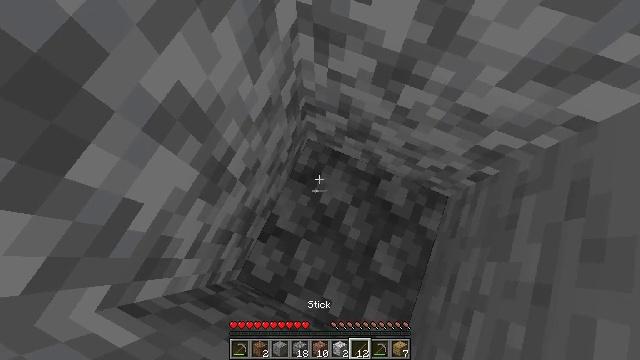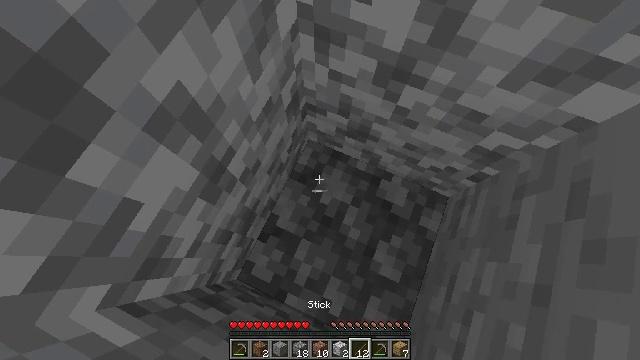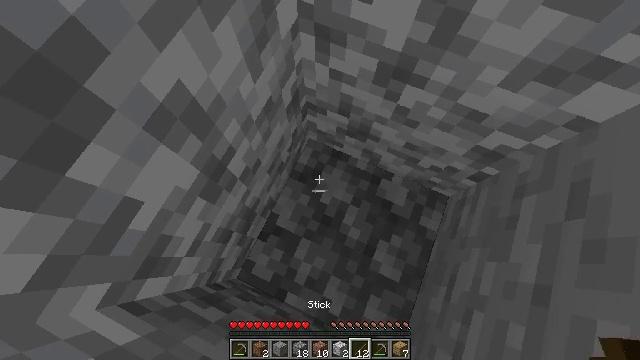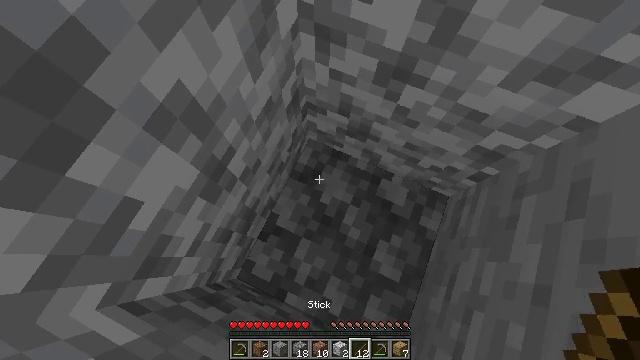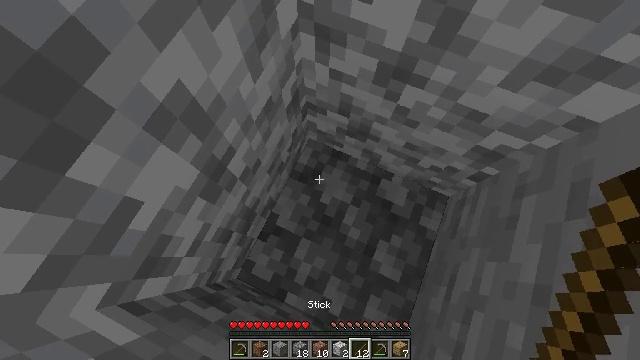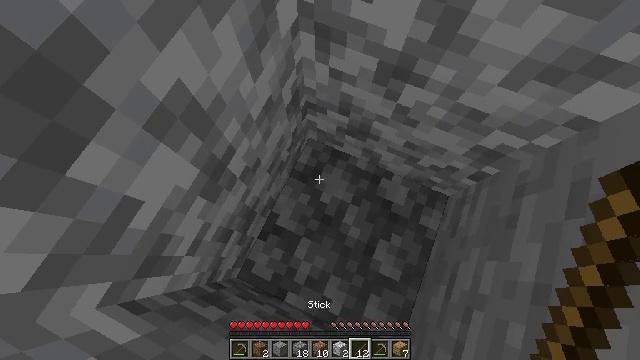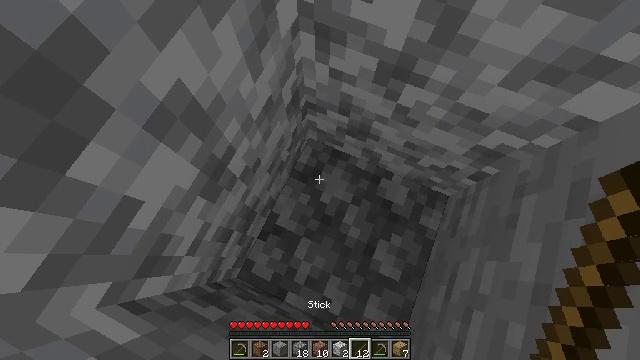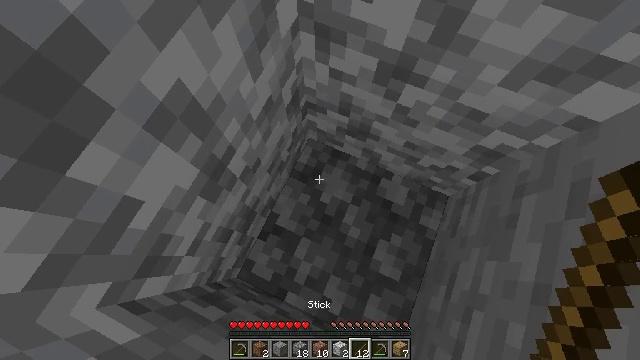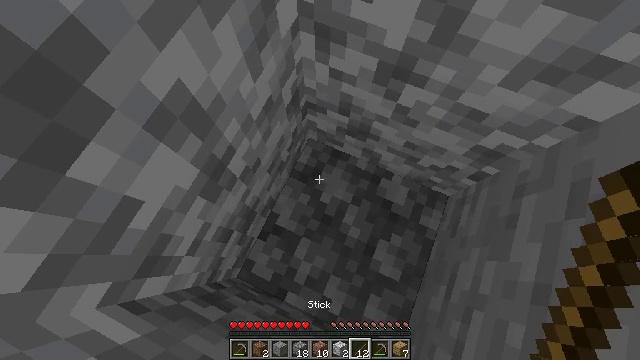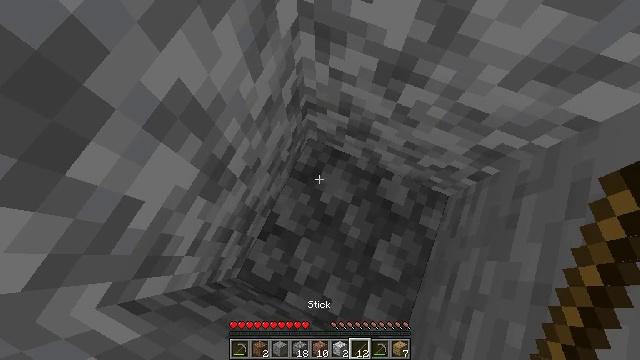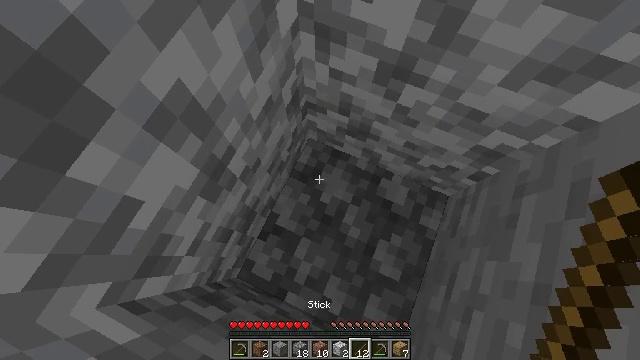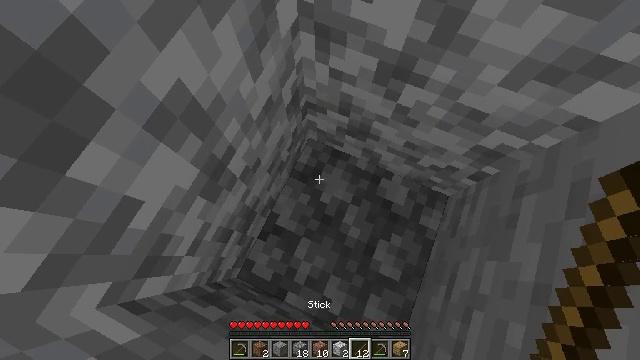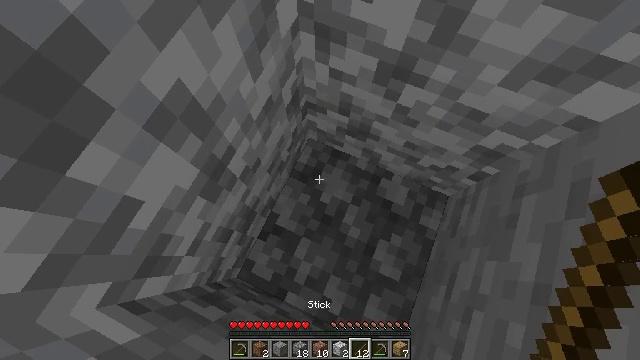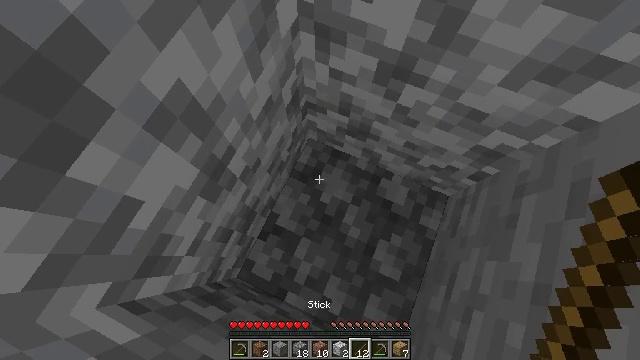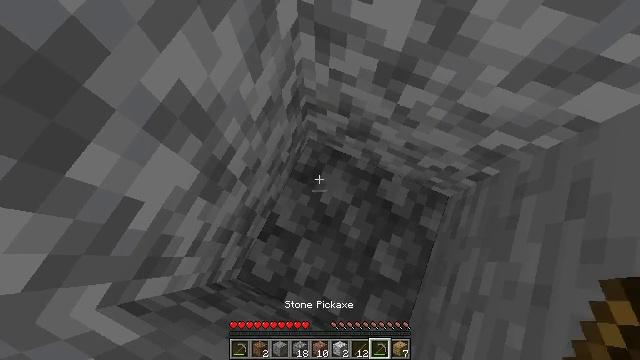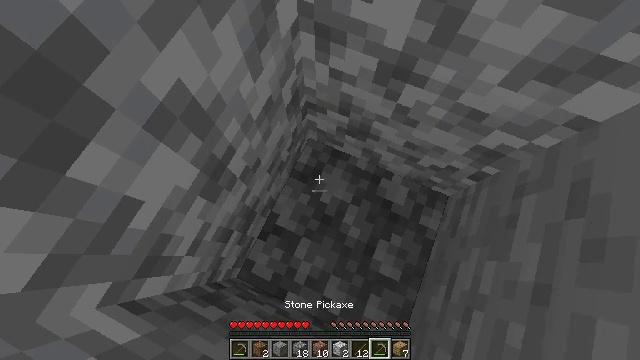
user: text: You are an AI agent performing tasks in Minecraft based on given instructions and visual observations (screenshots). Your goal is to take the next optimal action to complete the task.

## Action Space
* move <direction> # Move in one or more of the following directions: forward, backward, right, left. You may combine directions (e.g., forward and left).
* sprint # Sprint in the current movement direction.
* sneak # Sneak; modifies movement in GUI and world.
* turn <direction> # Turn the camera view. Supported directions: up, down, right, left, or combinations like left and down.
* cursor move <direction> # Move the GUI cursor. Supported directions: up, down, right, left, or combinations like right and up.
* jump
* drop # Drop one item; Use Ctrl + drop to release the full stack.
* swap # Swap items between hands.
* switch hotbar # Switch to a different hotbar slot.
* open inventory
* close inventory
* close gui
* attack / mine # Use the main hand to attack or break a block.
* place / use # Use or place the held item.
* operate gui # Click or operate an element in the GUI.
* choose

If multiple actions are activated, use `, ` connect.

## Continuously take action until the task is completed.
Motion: motion action
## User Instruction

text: Break the diorite block.
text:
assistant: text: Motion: no_op
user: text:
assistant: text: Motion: no_op
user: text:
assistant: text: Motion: no_op
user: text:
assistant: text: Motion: no_op
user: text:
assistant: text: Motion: no_op
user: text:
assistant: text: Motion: no_op
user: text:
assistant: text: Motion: no_op
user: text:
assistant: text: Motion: no_op
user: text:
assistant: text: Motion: no_op
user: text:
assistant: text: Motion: no_op
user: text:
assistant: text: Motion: no_op
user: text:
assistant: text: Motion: no_op
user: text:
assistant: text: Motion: no_op
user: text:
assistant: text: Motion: no_op
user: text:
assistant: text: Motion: no_op
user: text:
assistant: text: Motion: no_op
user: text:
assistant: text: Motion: no_op
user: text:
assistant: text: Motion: no_op
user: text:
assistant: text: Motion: no_op
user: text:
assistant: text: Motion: no_op
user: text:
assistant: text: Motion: no_op
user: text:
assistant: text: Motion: turn right and up
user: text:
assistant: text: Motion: turn right and up
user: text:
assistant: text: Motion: turn right and up
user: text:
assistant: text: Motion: turn right and up
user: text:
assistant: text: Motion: turn right and up
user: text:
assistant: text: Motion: turn up
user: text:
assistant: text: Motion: no_op
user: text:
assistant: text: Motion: no_op
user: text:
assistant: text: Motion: attack / mine